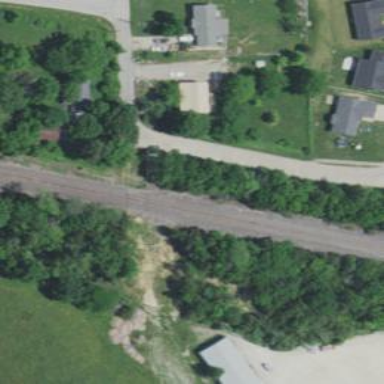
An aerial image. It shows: Site related to railway infrastructure.